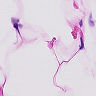
Metastatic tissue present: no